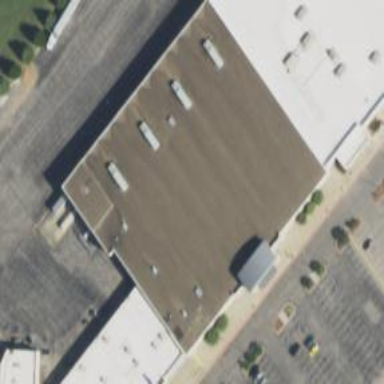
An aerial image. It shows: Department store building.